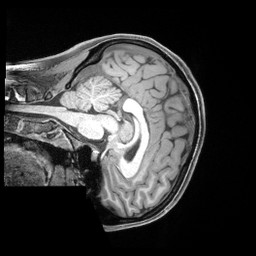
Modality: T1w
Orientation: sagittal
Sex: female
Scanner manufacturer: siemens
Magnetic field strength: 3 T
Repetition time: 2.4 s
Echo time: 0.00222 s